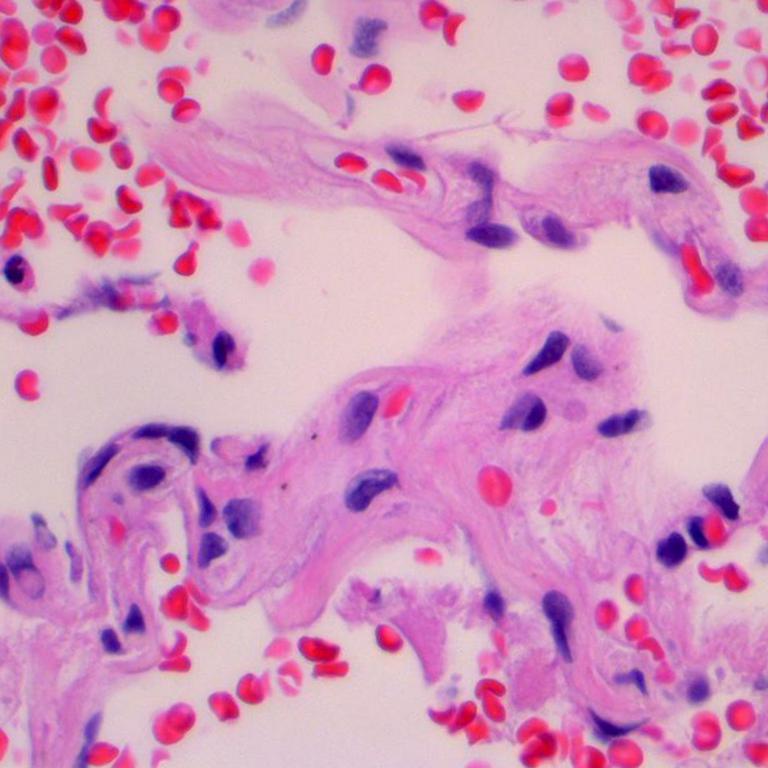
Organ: lung
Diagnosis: benign